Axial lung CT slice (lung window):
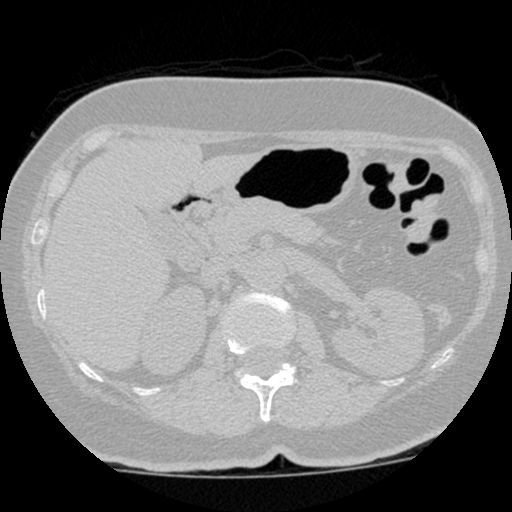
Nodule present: no